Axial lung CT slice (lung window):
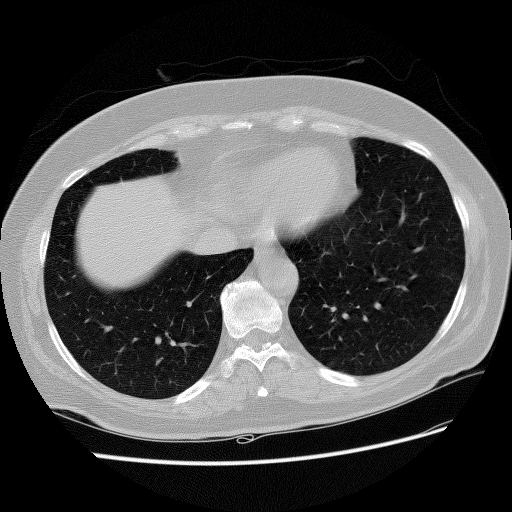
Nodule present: no